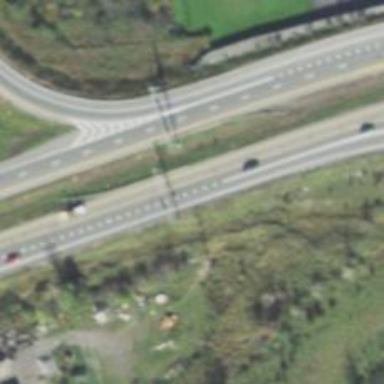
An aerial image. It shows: Motorway junction.